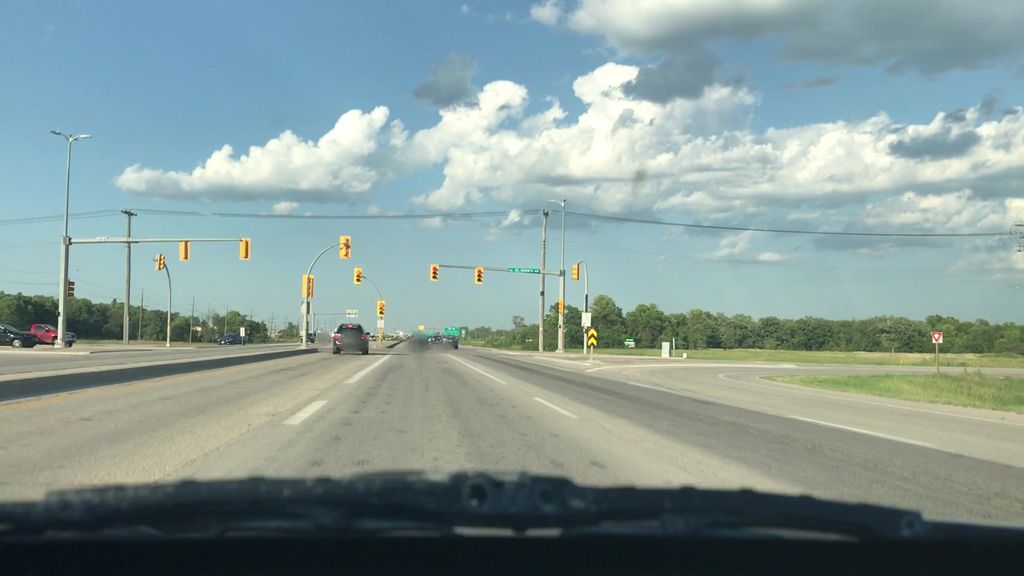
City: winnipeg